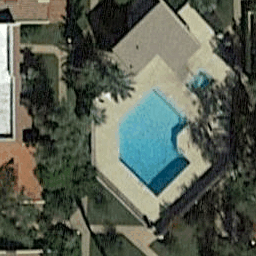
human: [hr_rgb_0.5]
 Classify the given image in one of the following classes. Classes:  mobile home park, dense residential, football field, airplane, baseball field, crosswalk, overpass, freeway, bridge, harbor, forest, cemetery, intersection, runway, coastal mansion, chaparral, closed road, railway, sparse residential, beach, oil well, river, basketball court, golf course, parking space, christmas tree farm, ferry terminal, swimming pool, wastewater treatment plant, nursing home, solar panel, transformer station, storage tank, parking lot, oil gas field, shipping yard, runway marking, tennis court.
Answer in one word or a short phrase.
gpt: swimming pool